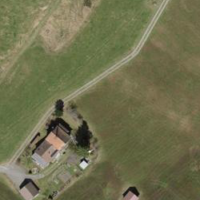
EUNIS habitat code: 24
Species observed at this site:
Geum rivale